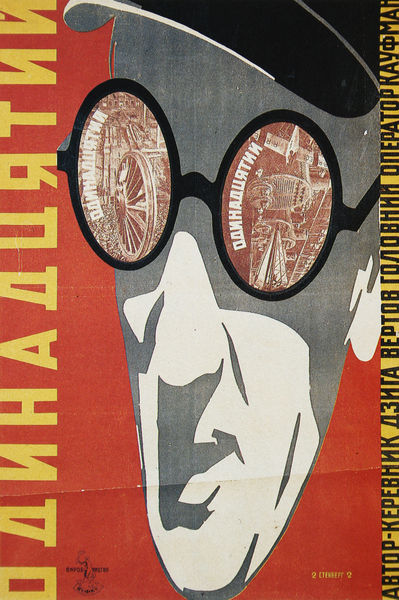
Titel: "Der Elfte"
Künstler: Georgij Stenberg
Standort: Moskau
Institution: Lenin-Bibliothek
Schlagwörter: kopf, mann, gelb, grau, mund, nase, ohr, schwarz, rot, kappe, mütze, gesicht, spiegelung, schrift, modern, graphik, werbung, rad, wagenrad, druck, brille, plakat, stempel, griechisch, zeilen, reflex, schirmmütze, bügel, russisch, kyrillisch, popart